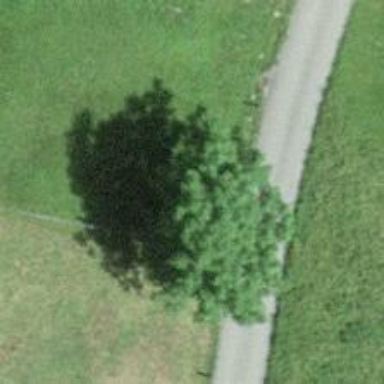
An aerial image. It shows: Beautiful tree in nature.